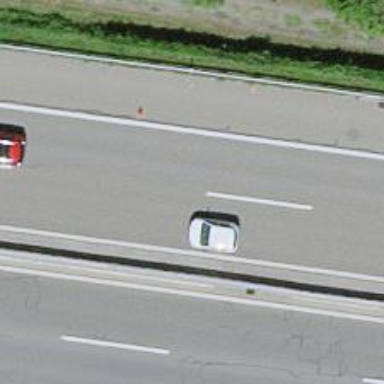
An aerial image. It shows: Asphalt motorway.